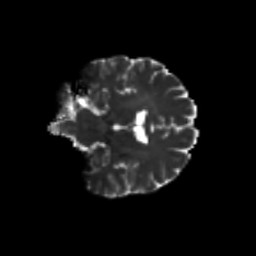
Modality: T2w
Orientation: coronal
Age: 45
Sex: male
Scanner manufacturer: siemens
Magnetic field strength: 3 T
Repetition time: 8.6 s
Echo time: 0.095 s